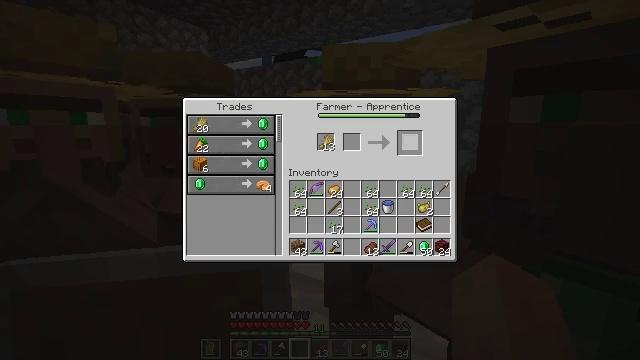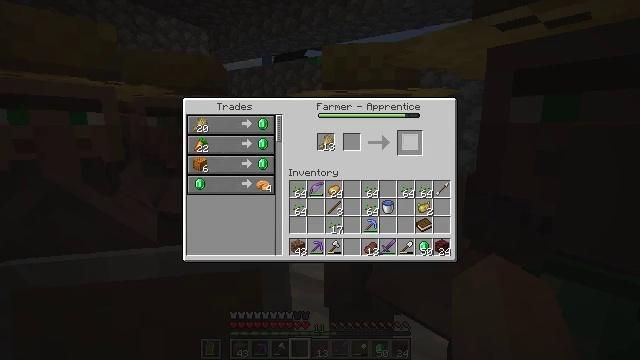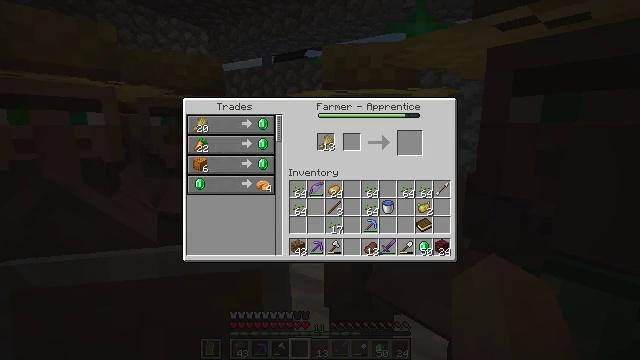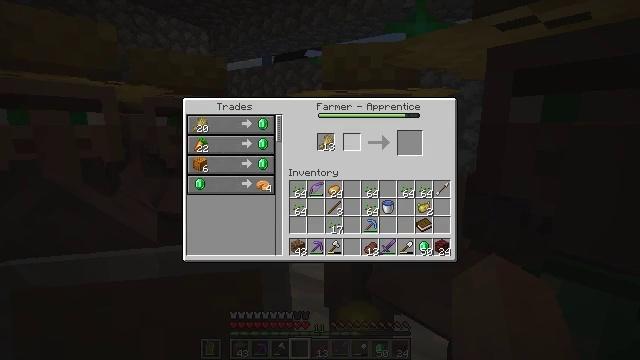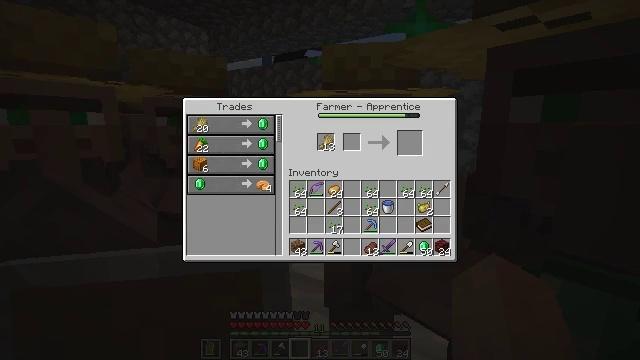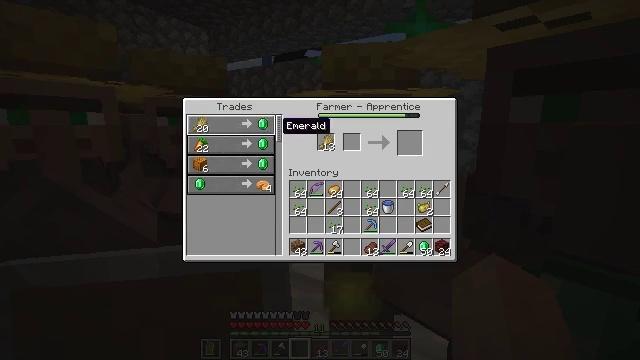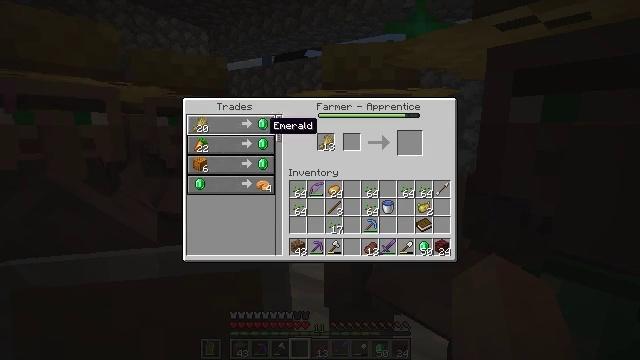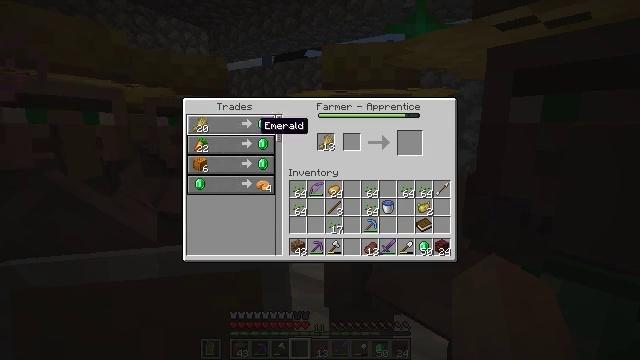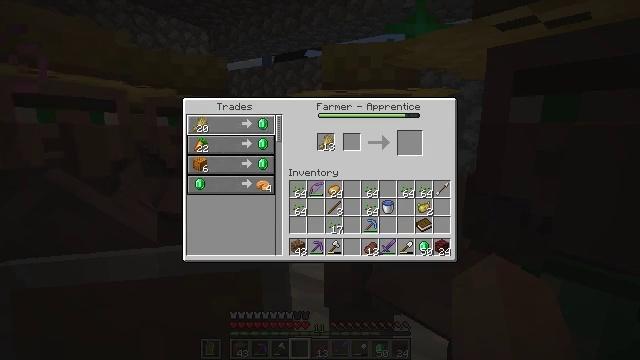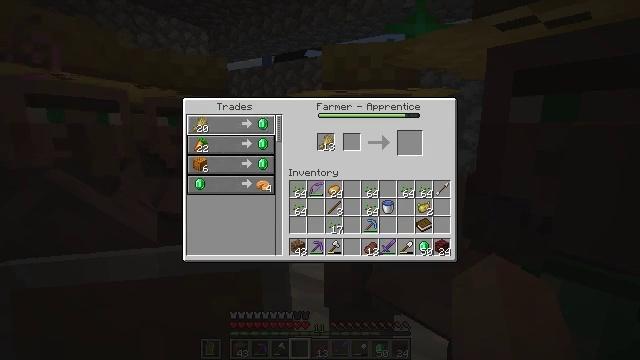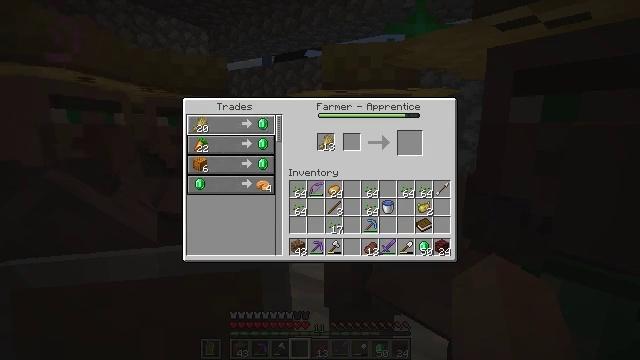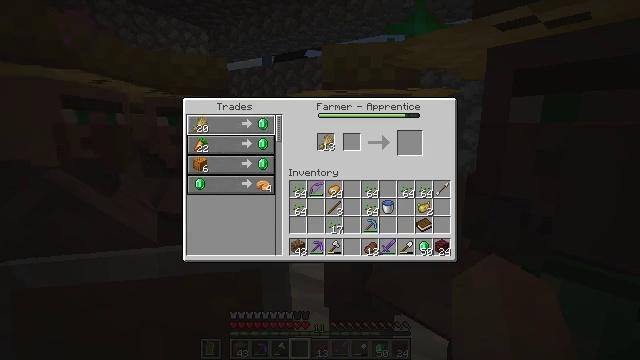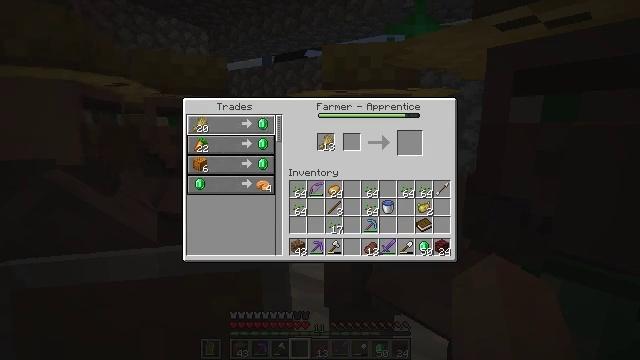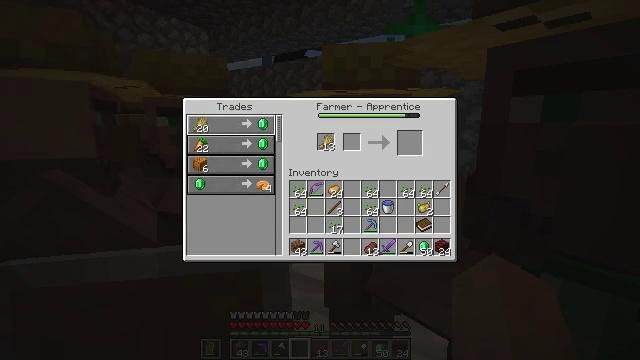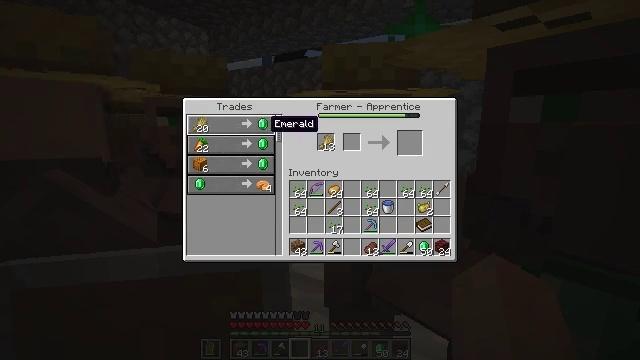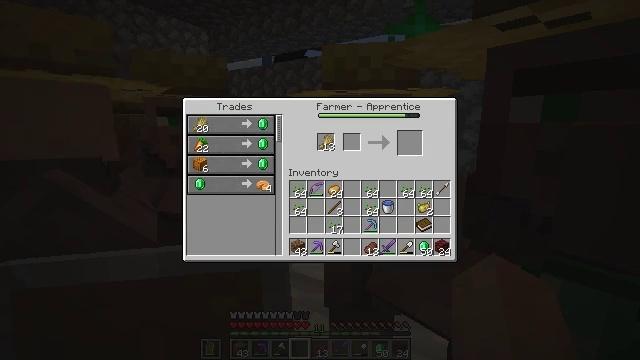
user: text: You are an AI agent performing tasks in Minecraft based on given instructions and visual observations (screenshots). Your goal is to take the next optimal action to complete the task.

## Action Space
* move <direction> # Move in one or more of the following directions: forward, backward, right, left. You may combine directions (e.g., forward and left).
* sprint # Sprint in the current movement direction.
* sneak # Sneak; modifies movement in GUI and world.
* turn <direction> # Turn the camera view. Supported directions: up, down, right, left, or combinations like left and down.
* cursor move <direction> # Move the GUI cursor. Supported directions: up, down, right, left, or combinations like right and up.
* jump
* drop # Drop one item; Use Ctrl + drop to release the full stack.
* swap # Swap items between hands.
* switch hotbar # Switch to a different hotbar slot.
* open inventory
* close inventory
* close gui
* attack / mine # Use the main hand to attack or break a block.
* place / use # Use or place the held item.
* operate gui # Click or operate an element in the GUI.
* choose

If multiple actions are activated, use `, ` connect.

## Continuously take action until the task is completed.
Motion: motion action
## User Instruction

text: Remove wheat from your collection.
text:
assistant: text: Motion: sneak
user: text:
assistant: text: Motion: sneak, turn left
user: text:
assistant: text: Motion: sneak, turn left
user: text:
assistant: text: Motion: sneak, turn left
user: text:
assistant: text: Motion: sneak, turn left
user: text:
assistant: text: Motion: sneak, turn left
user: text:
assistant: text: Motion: sneak, turn left
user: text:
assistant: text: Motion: sneak
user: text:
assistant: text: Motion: sneak
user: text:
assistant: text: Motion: sneak, turn left
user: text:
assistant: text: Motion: sneak, attack / mine
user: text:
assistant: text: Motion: sneak, attack / mine
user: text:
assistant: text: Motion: sneak
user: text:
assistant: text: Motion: sneak, turn right
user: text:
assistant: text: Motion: sneak, turn right and down
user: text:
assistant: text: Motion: sneak, turn right
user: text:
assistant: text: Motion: sneak, turn right
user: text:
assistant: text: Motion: sneak, turn right
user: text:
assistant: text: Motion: sneak, turn right
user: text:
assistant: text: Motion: sneak
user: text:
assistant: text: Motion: sneak, turn left
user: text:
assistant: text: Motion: sneak, turn left
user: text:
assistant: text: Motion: sneak, turn left
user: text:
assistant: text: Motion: sneak, turn left
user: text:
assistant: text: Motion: sneak, turn left
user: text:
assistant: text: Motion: sneak
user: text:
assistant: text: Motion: sneak
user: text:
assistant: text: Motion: sneak
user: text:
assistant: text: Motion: open inventory
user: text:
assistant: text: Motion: open inventory